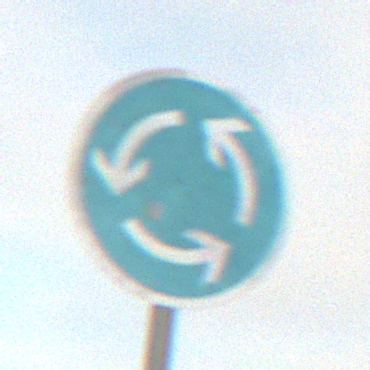
Verkehrszeichen: Kreisverkehr
Umgebung: Outdoor, Nature
Tageszeit: SunriseSunset
Wetter: PartlyCloudy
Licht: Natural
Jahreszeit: NotSpecified
Kontrast: LowContrast